Interaction volume radius: 5 \u00c5
Interaction volume height: 25 \u00c5
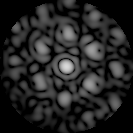
Disorder parameter: 0.5282